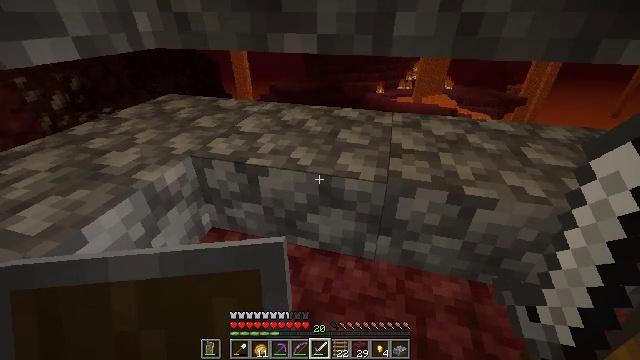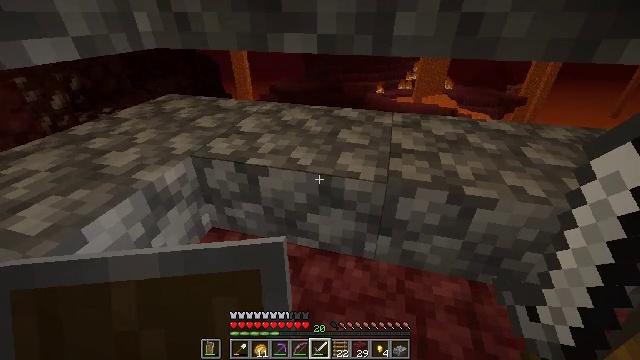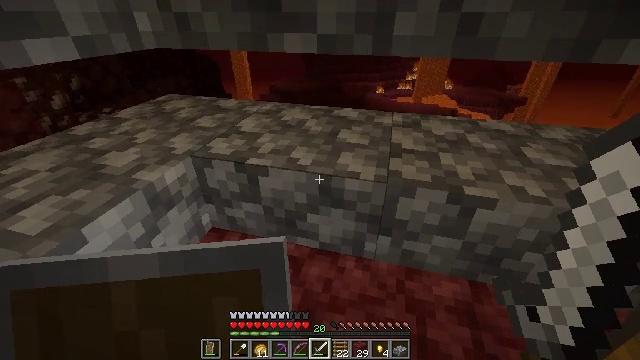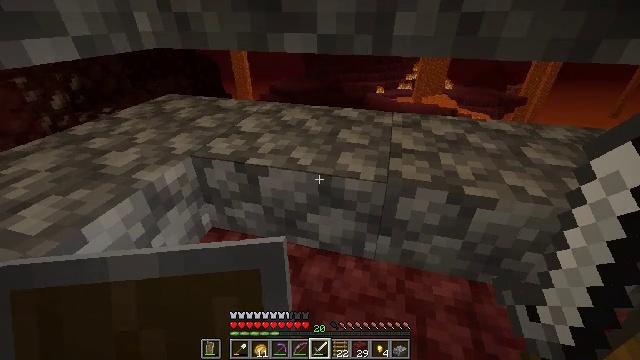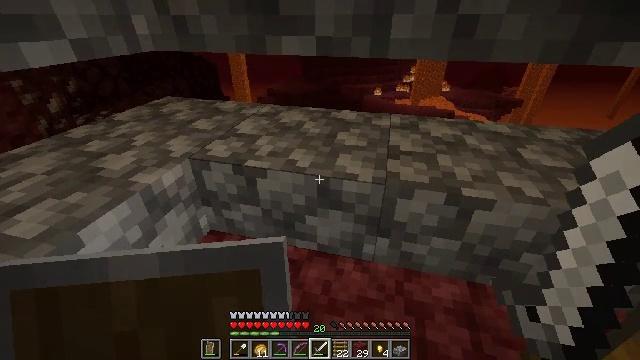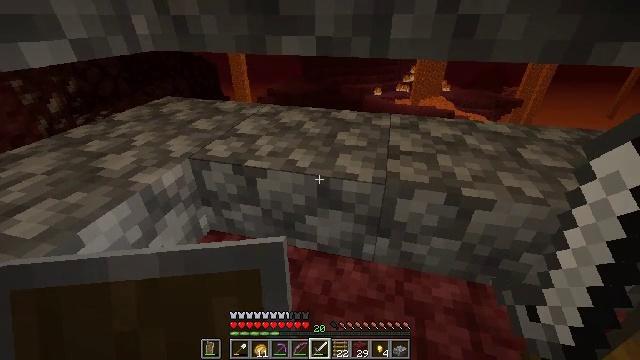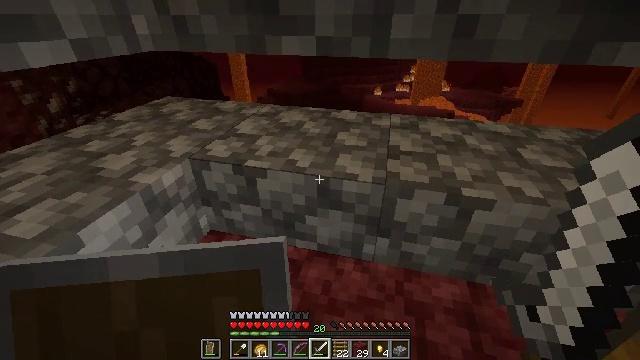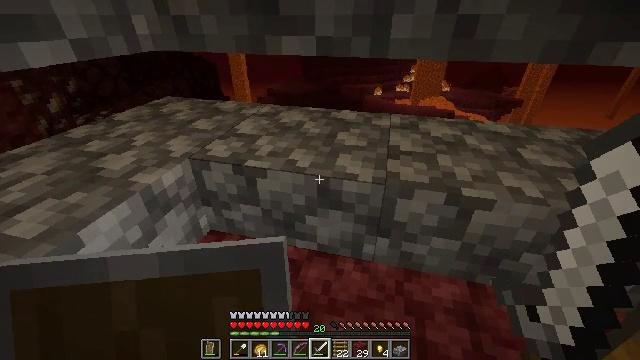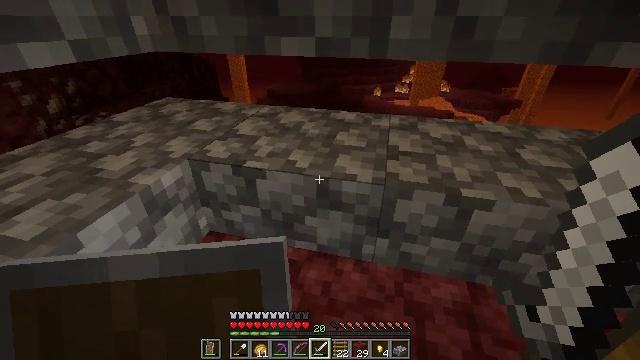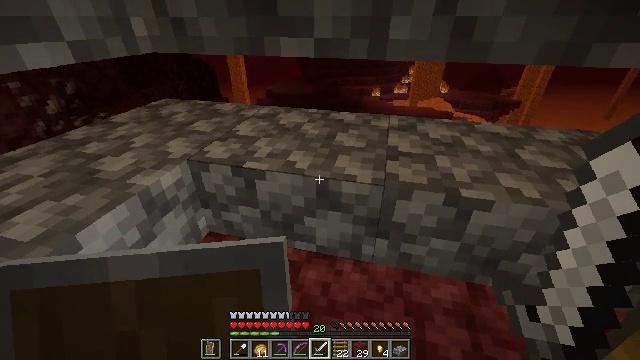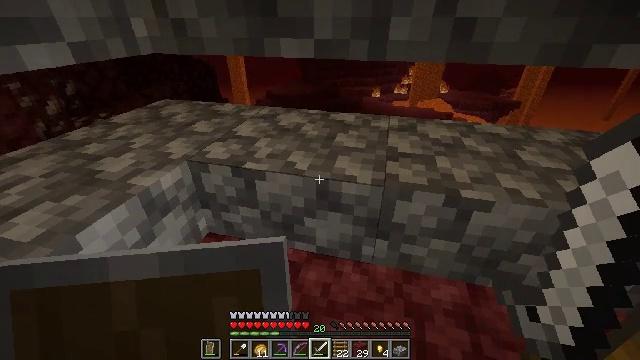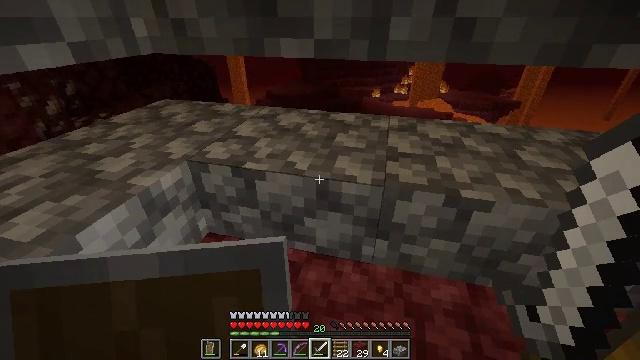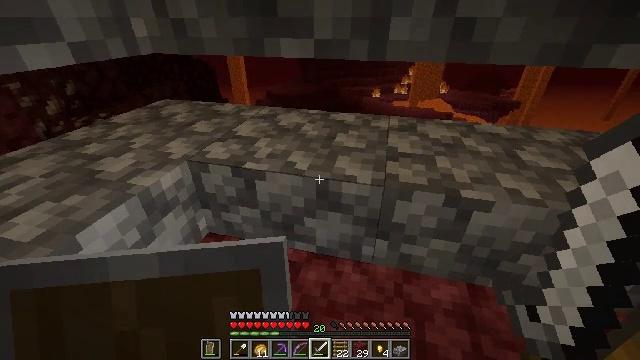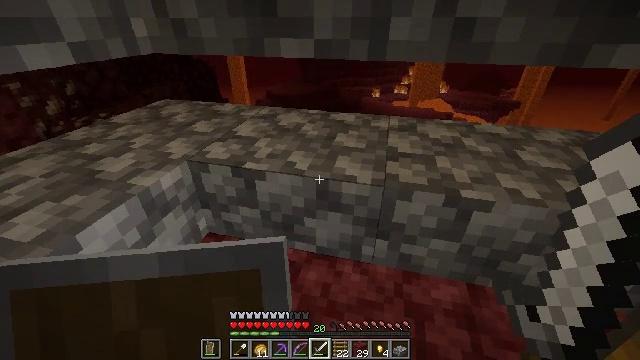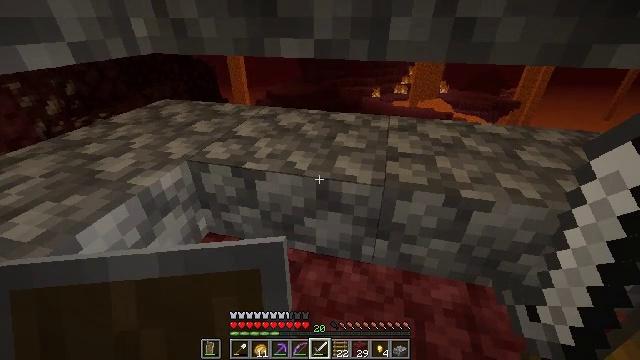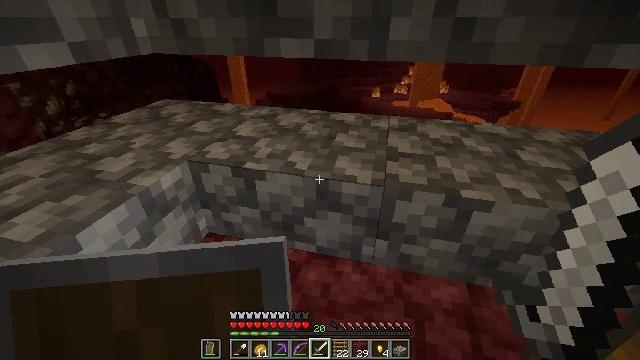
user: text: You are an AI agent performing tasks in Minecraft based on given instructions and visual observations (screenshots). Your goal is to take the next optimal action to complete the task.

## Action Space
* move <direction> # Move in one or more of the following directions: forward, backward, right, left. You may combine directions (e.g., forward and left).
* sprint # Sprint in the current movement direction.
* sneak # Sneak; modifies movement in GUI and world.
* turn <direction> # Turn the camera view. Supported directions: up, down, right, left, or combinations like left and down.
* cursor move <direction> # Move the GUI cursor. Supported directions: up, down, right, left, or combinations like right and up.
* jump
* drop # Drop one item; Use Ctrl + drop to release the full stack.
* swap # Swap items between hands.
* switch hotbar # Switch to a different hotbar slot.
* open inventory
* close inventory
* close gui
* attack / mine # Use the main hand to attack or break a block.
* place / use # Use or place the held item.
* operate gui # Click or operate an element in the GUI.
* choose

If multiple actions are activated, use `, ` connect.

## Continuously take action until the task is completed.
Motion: motion action
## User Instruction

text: Break the cobblestone slab to recycle it.
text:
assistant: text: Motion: no_op
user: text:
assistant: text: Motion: no_op
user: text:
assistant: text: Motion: no_op
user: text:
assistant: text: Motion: no_op
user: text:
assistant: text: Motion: no_op
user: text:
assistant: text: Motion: no_op
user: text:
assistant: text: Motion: no_op
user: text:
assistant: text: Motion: no_op
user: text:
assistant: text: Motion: no_op
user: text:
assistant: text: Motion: no_op
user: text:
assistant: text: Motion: no_op
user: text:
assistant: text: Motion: no_op
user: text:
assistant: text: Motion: no_op
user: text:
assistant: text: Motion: no_op
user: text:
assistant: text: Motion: no_op
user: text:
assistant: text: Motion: no_op
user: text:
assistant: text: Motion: no_op
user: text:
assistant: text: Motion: no_op
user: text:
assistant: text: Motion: no_op
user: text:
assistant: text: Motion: no_op
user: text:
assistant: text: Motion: no_op
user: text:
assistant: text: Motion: no_op
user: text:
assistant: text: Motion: no_op
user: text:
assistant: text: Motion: no_op
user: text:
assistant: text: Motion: no_op
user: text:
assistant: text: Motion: no_op
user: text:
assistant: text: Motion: no_op
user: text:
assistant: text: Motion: no_op
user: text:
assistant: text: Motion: no_op
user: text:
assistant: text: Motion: no_op